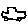
Label: car